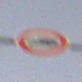
Verkehrszeichen: VerbotFuerKraftfahrzeugeUeberDreiKommaFuenfTonnen
Umgebung: Outdoor, Nature
Tageszeit: SunriseSunset
Wetter: Clear
Licht: Natural
Jahreszeit: NotSpecified
Kontrast: LowContrast